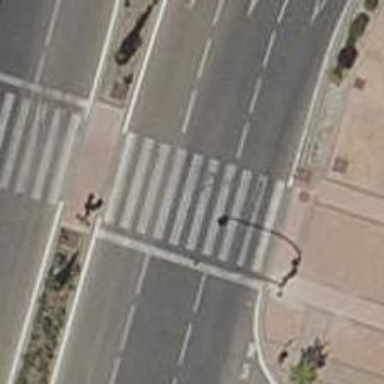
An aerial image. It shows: Crossing with traffic signals.